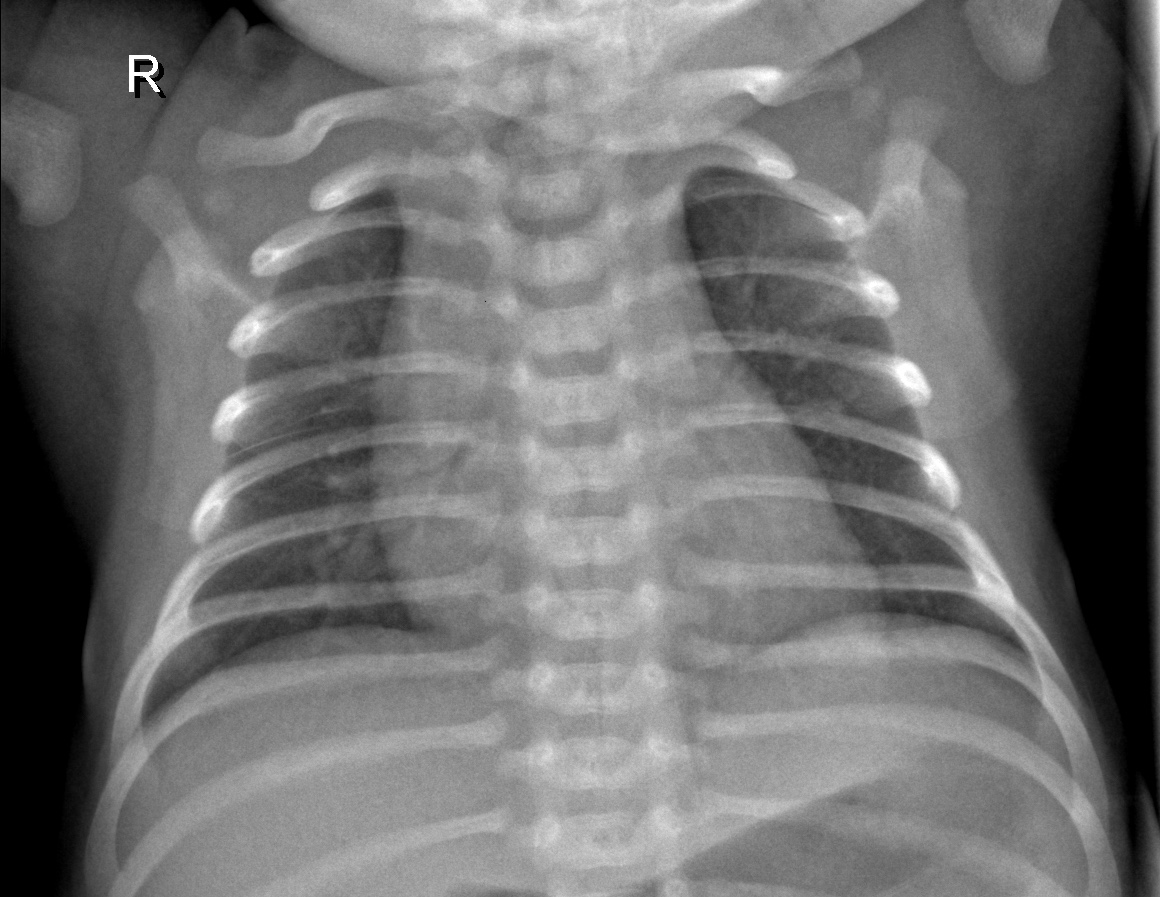
Diagnosis: NORMAL